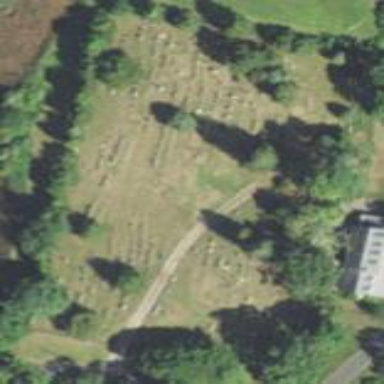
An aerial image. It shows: Cemetery.